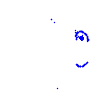
Particle: electron